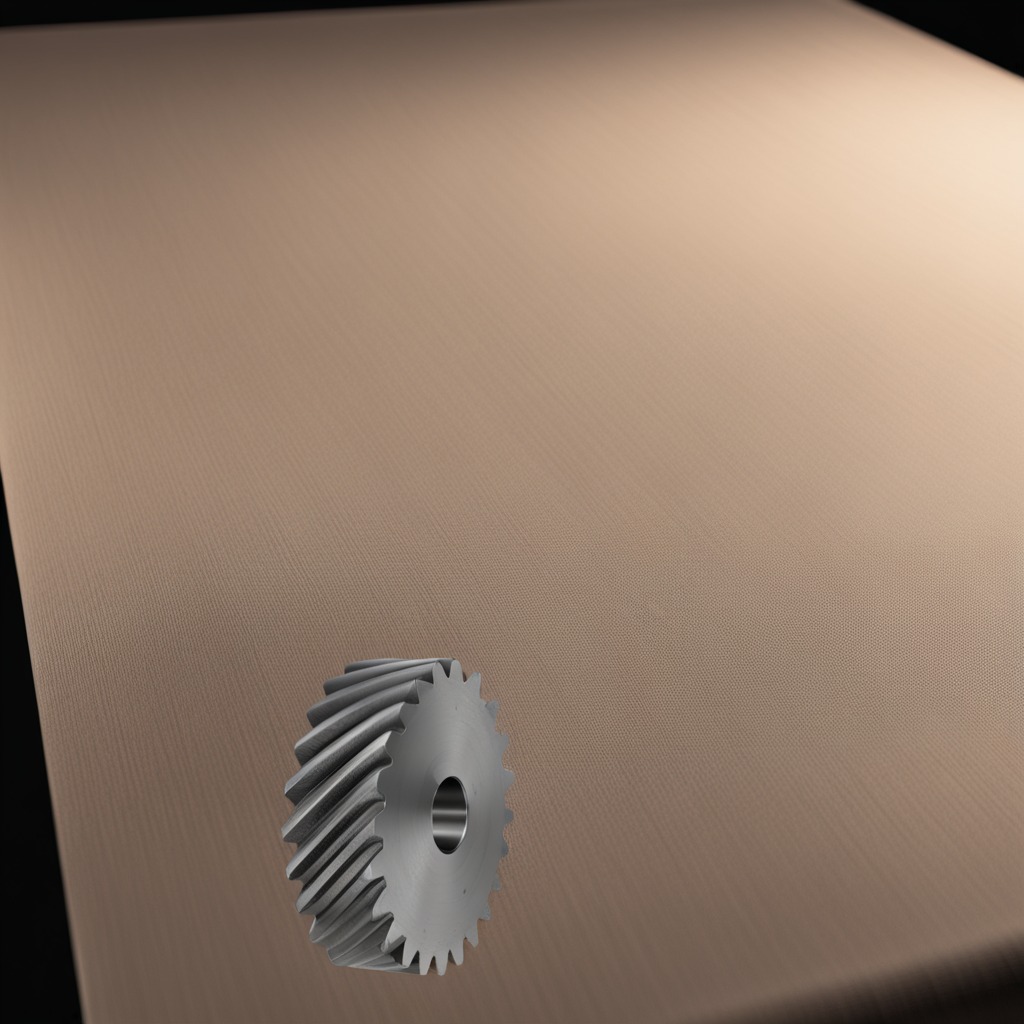
A steel gear with teeth is lying on a wooden table.